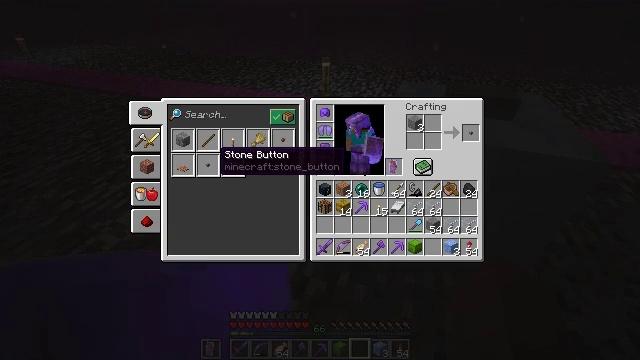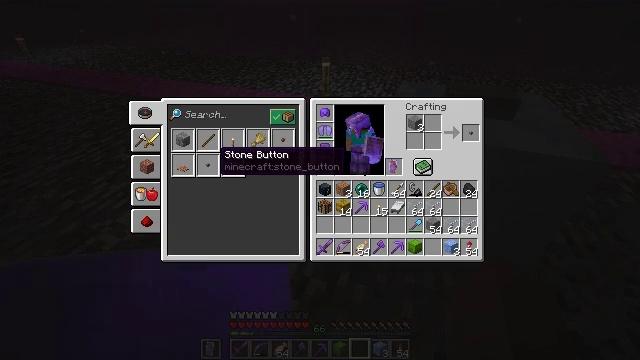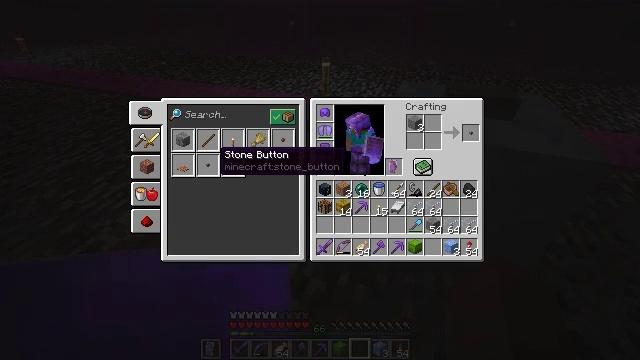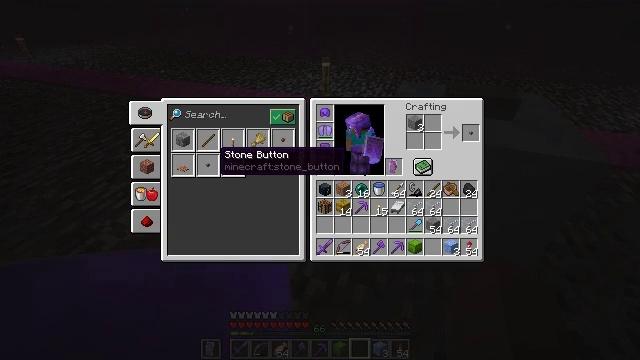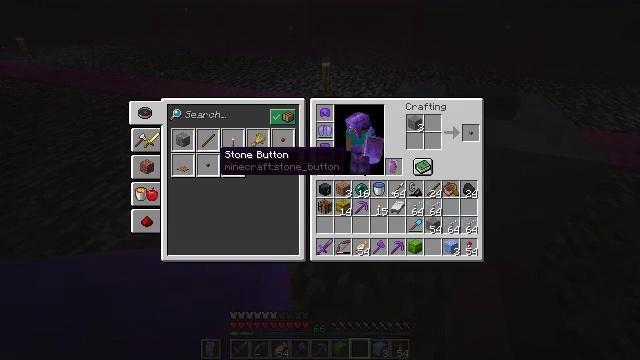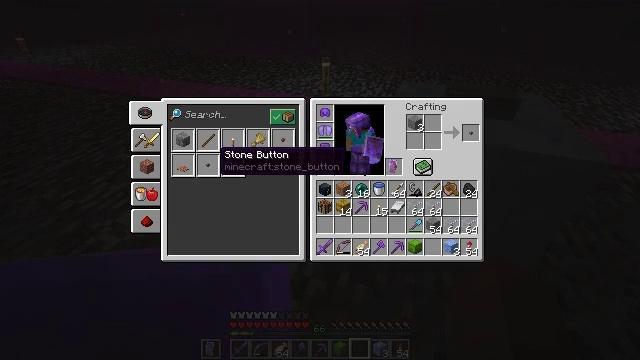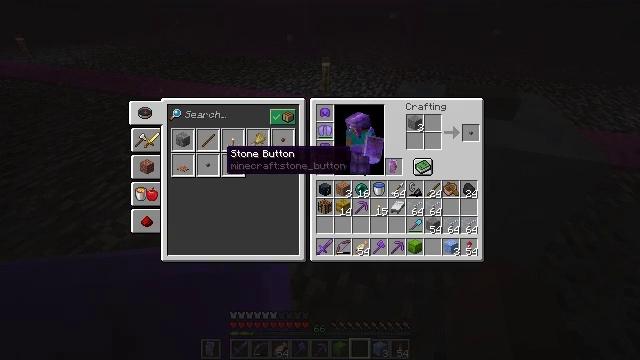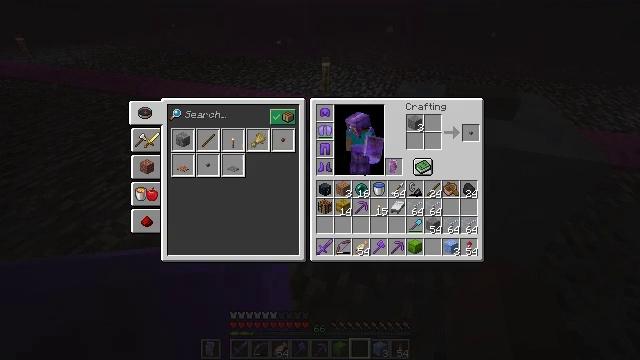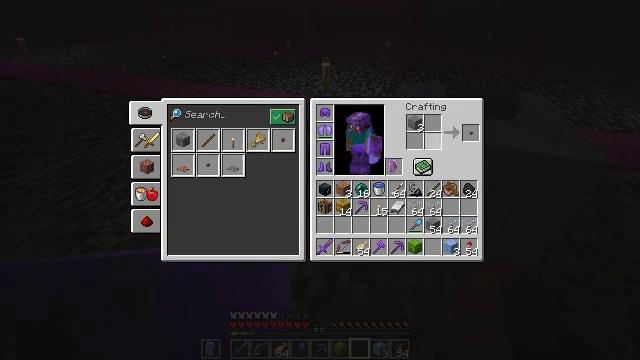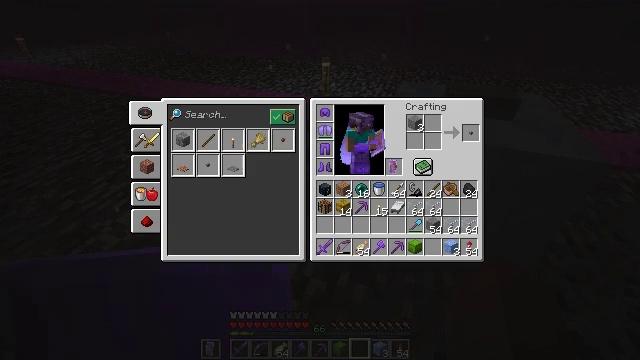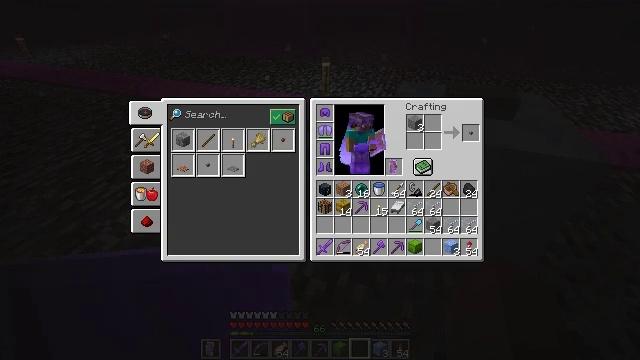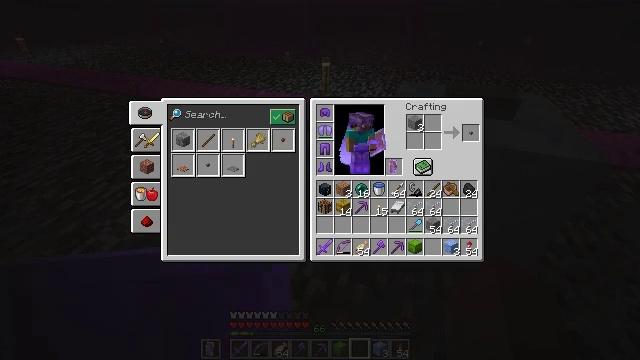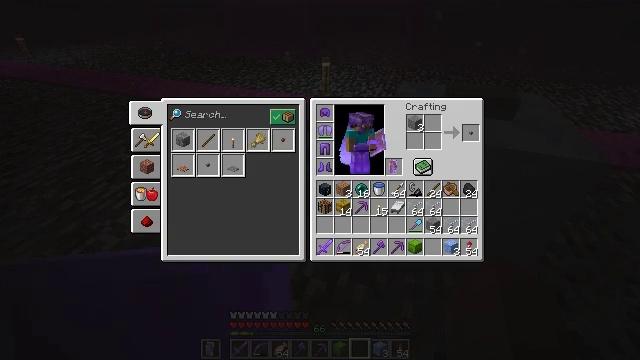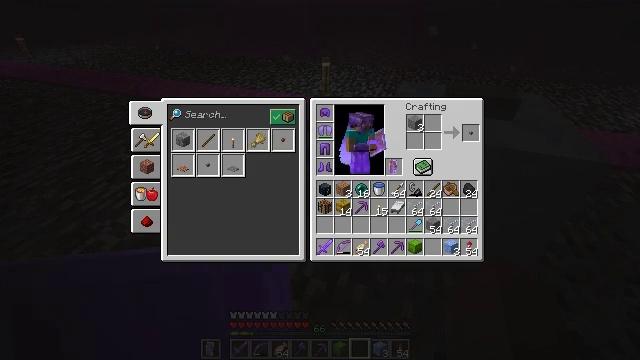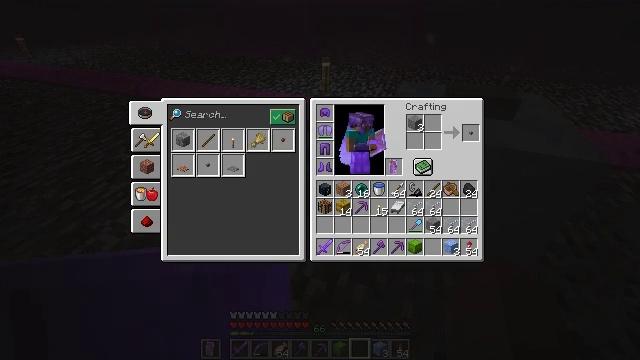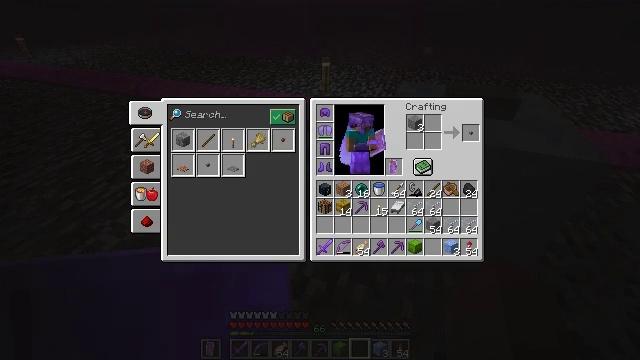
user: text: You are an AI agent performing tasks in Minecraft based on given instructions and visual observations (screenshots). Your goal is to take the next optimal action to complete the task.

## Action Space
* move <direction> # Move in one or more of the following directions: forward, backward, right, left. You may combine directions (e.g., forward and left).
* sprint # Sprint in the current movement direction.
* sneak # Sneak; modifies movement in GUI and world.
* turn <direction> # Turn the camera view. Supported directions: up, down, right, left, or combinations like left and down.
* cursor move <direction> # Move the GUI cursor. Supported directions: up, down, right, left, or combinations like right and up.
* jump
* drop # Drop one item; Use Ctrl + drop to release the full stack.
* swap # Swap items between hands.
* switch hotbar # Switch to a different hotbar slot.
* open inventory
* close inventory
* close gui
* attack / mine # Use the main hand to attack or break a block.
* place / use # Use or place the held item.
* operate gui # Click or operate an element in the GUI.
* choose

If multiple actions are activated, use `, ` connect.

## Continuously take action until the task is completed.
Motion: motion action
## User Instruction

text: Open the crafting menu to craft a stone button.
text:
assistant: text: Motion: no_op
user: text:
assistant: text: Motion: no_op
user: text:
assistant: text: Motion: no_op
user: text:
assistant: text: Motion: no_op
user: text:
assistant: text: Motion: no_op
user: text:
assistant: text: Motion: no_op
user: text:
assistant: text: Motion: cursor move right and up
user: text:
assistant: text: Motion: cursor move right and up
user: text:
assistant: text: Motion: cursor move right
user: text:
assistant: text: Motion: no_op
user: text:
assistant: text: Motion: no_op
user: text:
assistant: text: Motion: sneak
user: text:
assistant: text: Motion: sneak
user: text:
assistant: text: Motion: sneak
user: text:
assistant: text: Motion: sneak
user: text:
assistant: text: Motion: sneak
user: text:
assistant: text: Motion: sneak, cursor move right
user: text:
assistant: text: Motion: sneak
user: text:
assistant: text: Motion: sneak
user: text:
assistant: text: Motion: sneak
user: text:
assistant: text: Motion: sneak
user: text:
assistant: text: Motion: sneak, operate gui
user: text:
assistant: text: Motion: sneak, operate gui
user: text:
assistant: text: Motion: sneak, operate gui
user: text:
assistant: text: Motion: sneak, operate gui
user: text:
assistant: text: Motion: sneak, operate gui
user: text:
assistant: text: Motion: sneak, operate gui